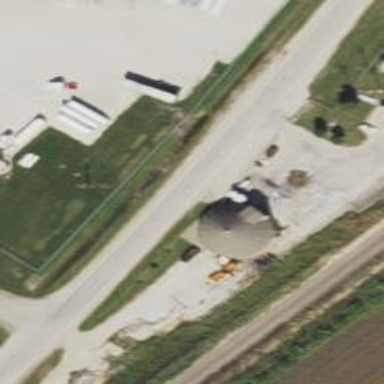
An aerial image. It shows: Silo.